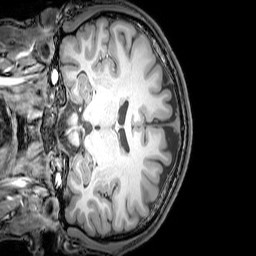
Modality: T1w
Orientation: coronal
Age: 24
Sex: male
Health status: healthy
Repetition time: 0.081 s
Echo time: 0.037 s